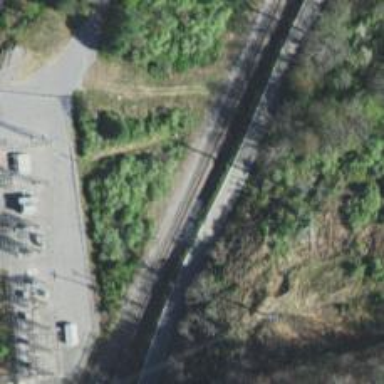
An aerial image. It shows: Railway track.